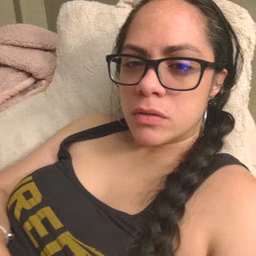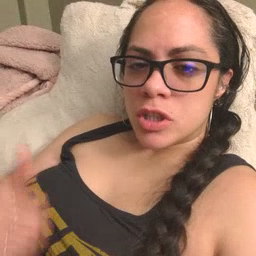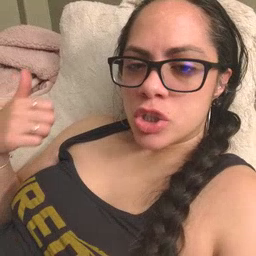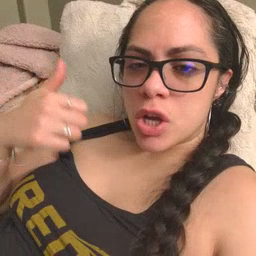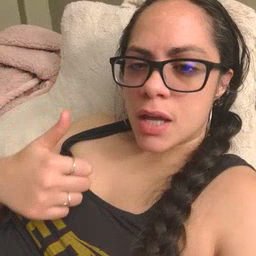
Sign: jacket